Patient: sex M, age 74
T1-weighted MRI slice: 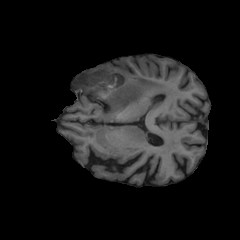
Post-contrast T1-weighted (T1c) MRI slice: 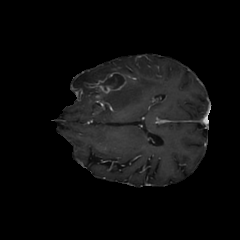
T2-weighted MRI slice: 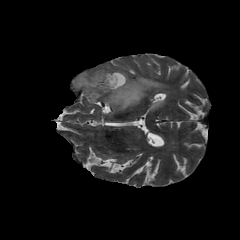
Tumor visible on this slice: yes
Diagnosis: Glioblastoma, IDH-wildtype
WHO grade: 4